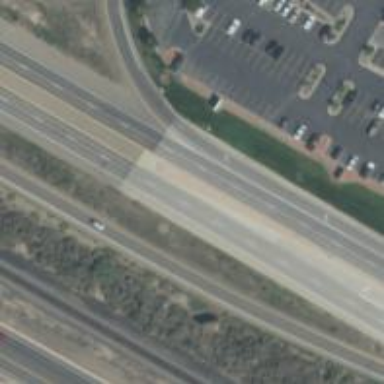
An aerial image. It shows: Trunk highway with grade1 tracktype. It is expressway.